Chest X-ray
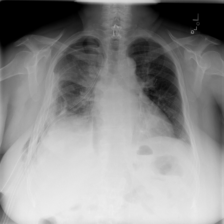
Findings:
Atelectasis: negative
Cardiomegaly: negative
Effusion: negative
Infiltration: positive
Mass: negative
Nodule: negative
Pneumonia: negative
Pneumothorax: positive
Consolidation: negative
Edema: negative
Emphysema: positive
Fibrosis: negative
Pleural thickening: negative
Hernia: negative